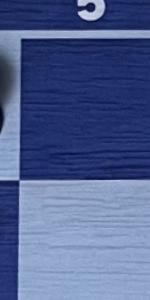
Label: Empty